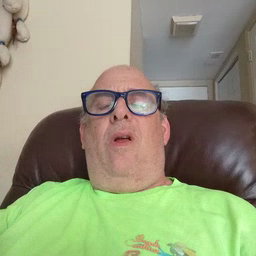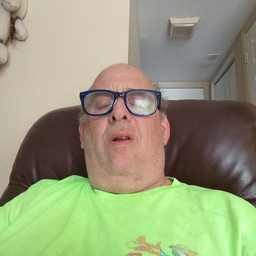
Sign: quiet